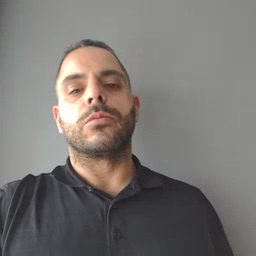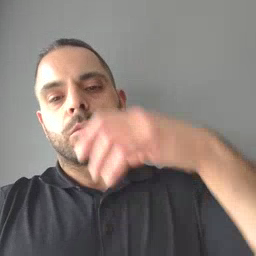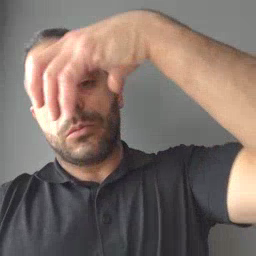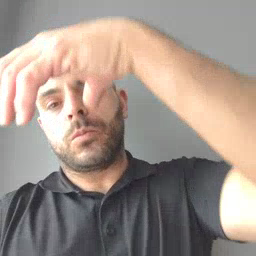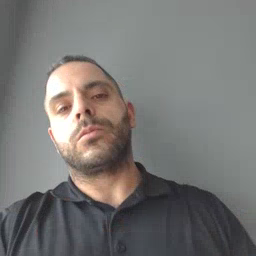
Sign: cloud